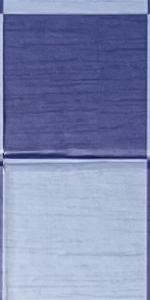
Label: Empty